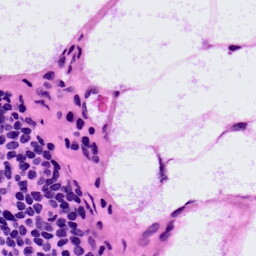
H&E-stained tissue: LymphNode